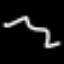
Label: squiggle